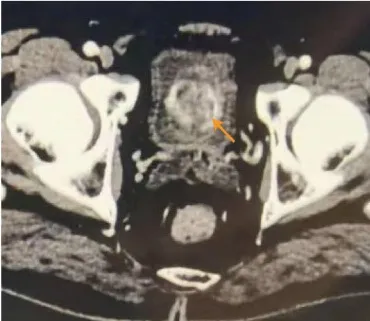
The results of preoperative examination. (A) CTU indicated a space occupying lesion (6.0 cmx5.0 cm) in the left posterior wall of the bladder with heterogeneous enhancement in the excretory phase.
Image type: radiology (ct)